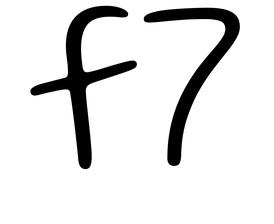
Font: Gluten_ExtraLight